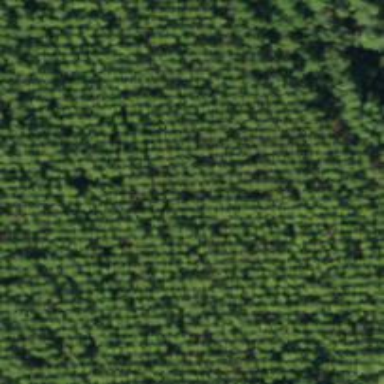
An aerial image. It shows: Forest with needle-leaved trees.